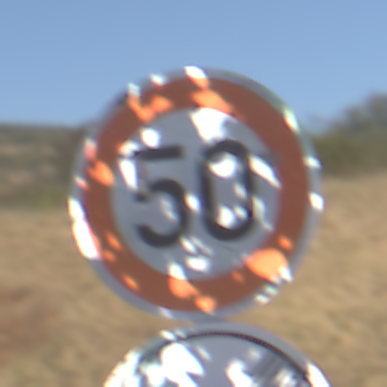
Verkehrszeichen: Geschwindigkeit50
Zusatzzeichen unten: EndeUeberholverbotKraftfahrzeuge
Umgebung: Outdoor, RoadRail
Tageszeit: Midday
Wetter: Clear
Licht: Natural
Jahreszeit: Summer
Kontrast: HighContrast